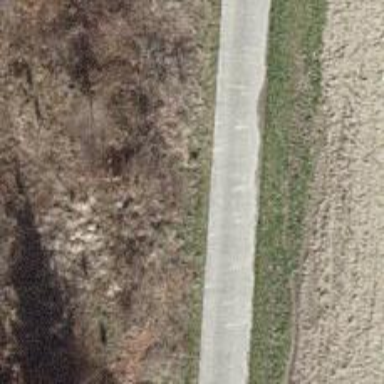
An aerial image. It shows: Well-maintained track road of grade 1.